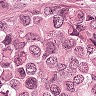
Metastatic tissue present: yes